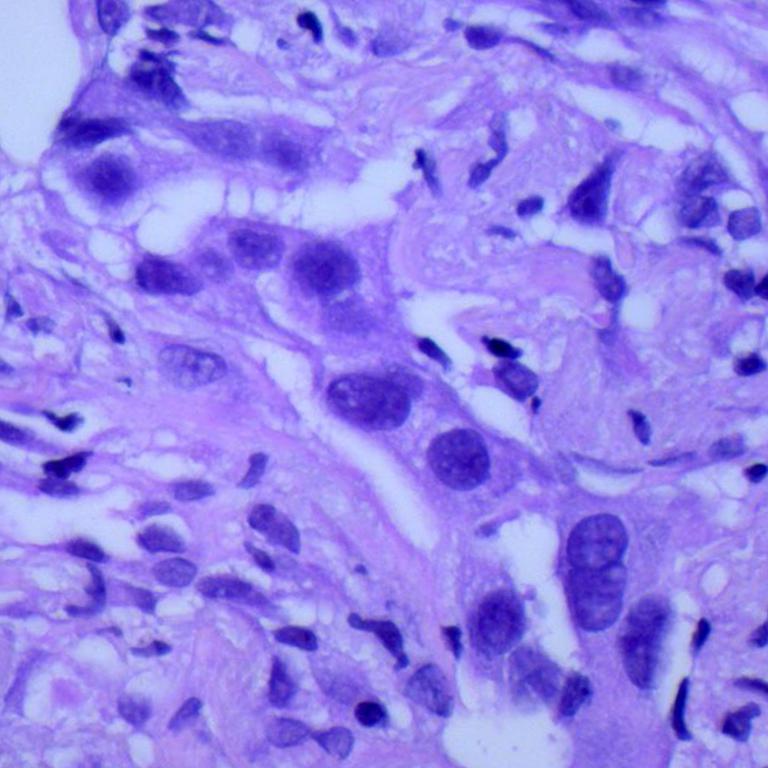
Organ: lung
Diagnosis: adenocarcinomas